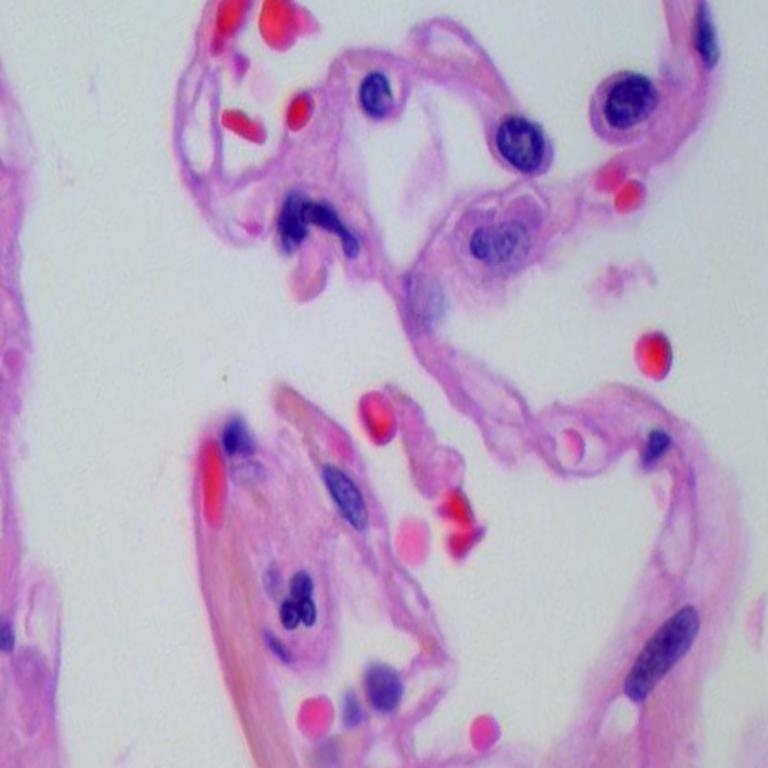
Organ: lung
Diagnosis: benign